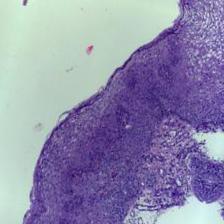
Diagnosis: Normal